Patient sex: M
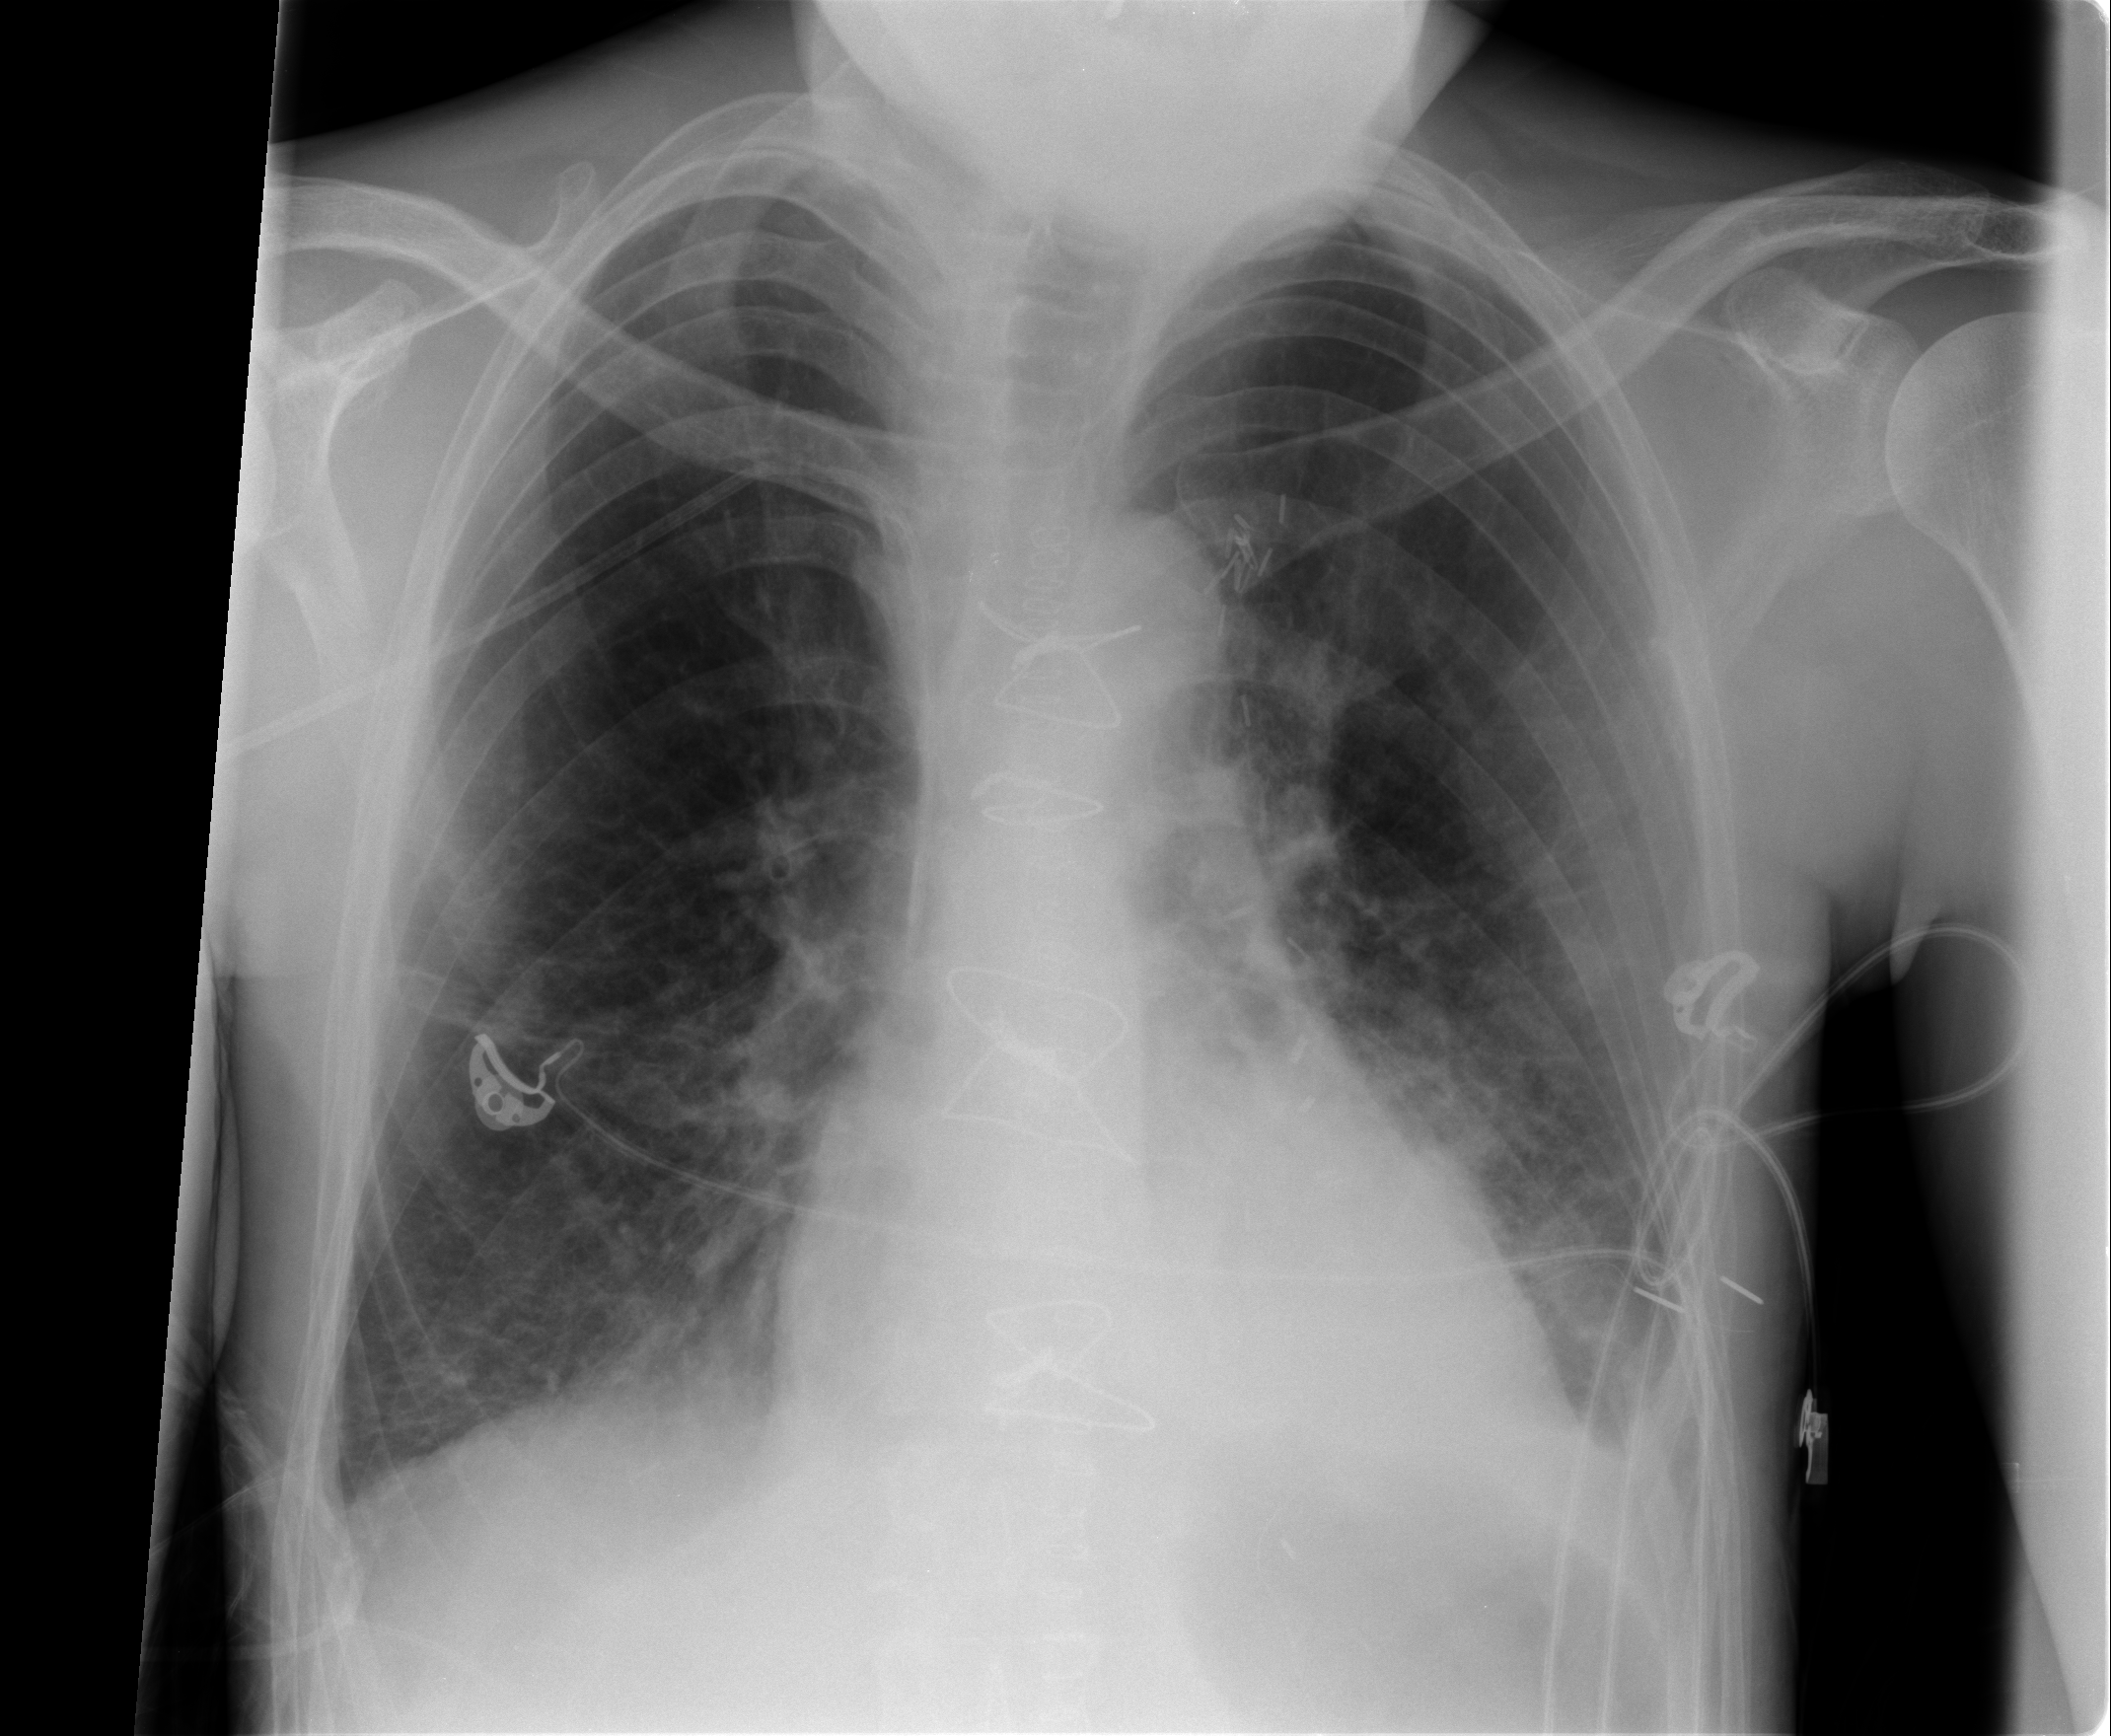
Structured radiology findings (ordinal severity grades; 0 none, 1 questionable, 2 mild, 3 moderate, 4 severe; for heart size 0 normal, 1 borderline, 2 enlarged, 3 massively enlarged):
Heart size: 0
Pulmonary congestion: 0
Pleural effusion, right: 1
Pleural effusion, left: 1
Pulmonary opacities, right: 0
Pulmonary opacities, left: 0
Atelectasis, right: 2
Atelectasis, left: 2